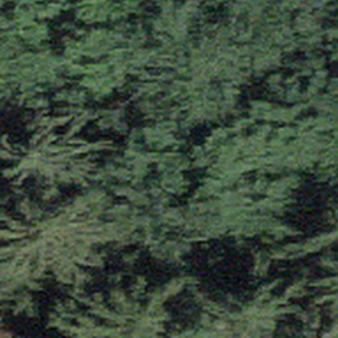
Label: other